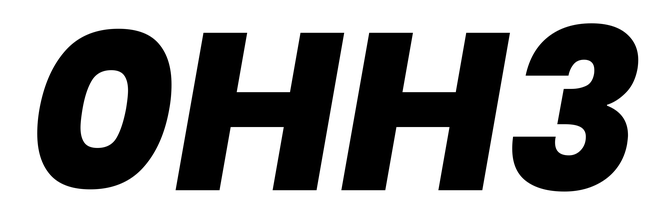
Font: Poppins-ExtraBoldItalic